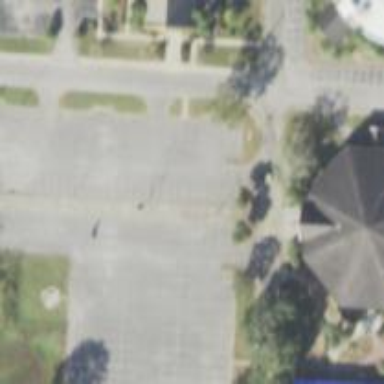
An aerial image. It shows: Parking space.